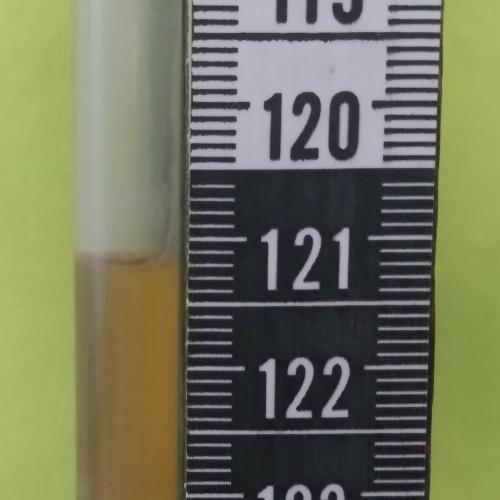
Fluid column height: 121.2 cm